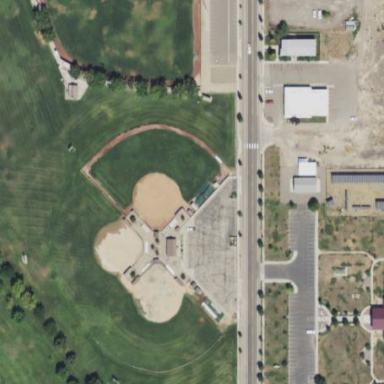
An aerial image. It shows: Baseball pitch for leisure land activities.